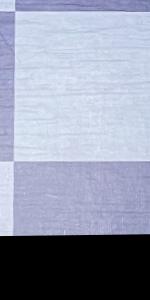
Label: Empty